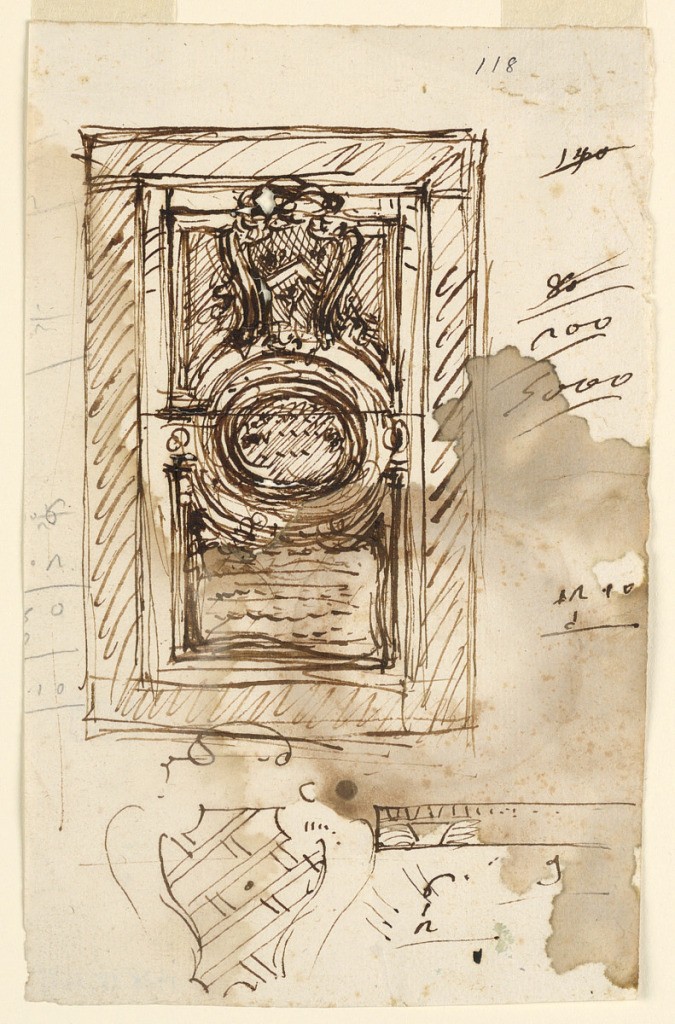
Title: Design for a Memorial Tablet
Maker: Giuseppe Barberi, Italian, 1746–1809
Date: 1775–1800
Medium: Pen and brown ink, brush and brown wash, graphite on off-white laid paper
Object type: Drawing
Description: Part of the inscription is intended to be in a central horizontal ovoid, which is out of an oblong. In front of its top part is a coat of arms; the inscription is in the bottom part. Molded frame. Underneath escutcheon with obliquely braided field. Top right: "118".